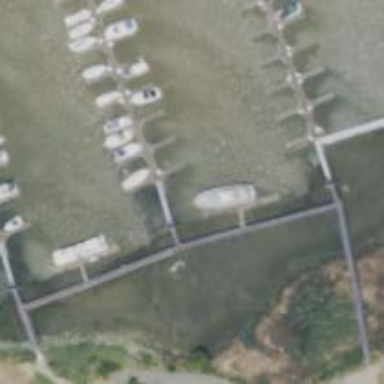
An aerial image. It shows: Footway leading to man-made pier.